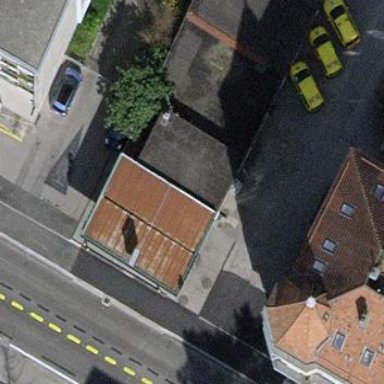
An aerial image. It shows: Building.